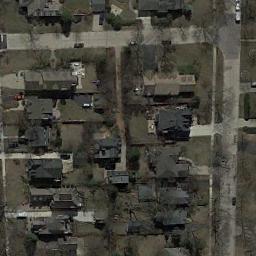
Label: residential